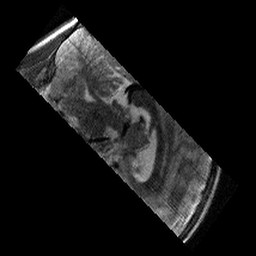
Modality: T2w
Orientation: sagittal
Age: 9
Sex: male
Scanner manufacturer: siemens
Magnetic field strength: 3 T
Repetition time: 9.23 s
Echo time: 0.067 s